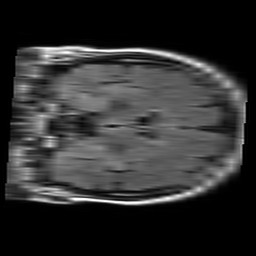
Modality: FLAIR
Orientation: coronal
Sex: female
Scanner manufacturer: philips
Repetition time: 11 s
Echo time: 0.125 s